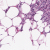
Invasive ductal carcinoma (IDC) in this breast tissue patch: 1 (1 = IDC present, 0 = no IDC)